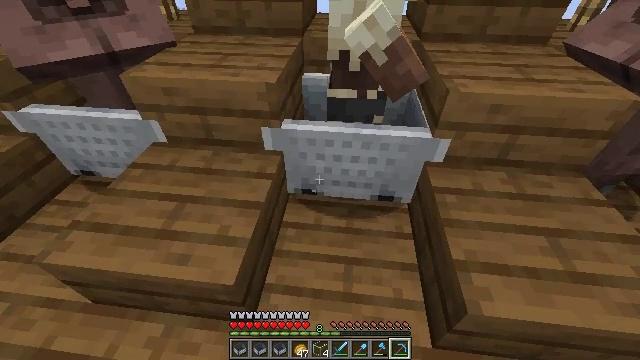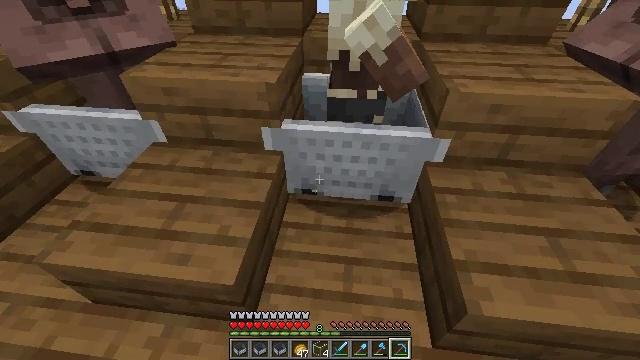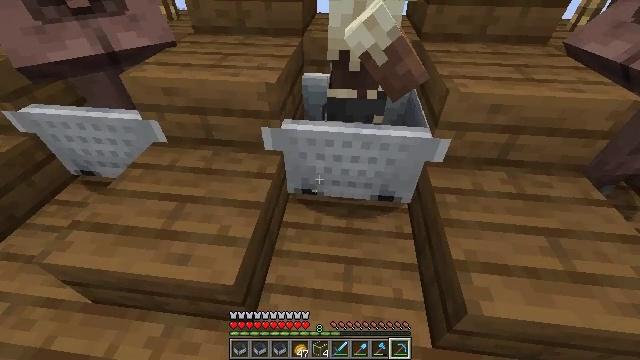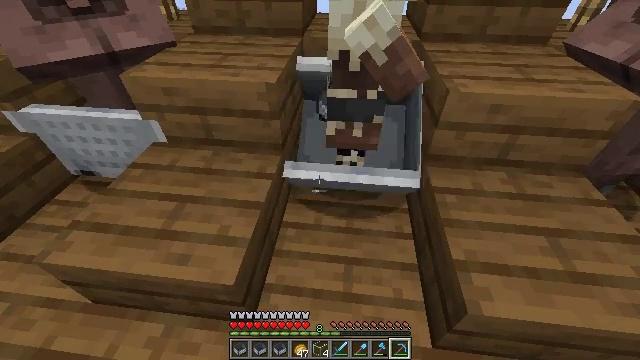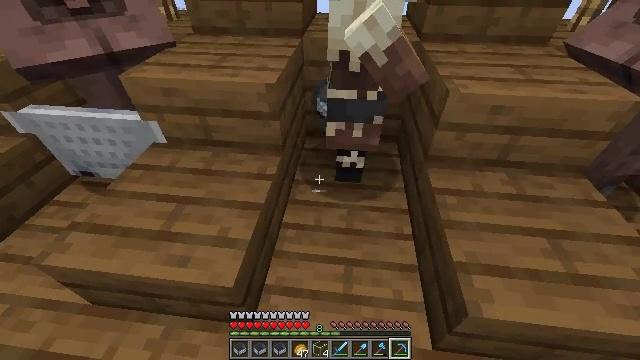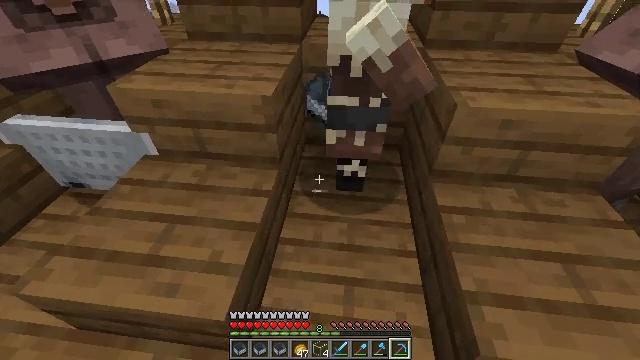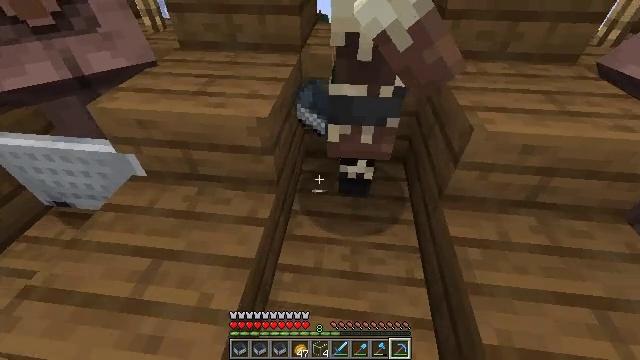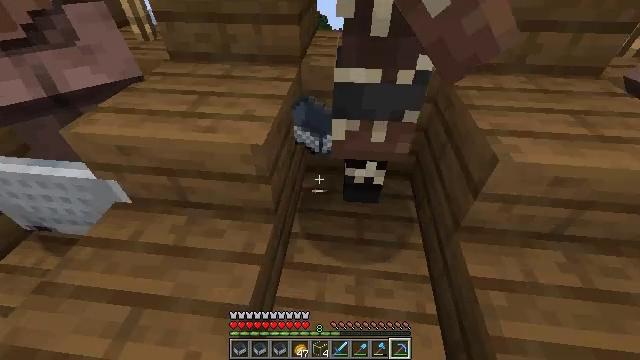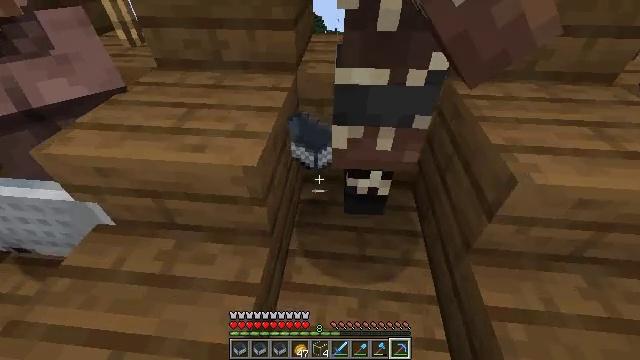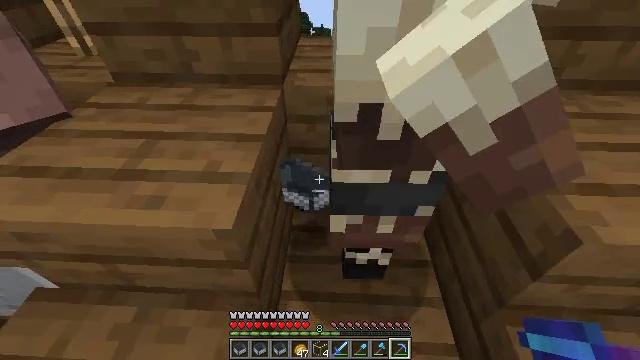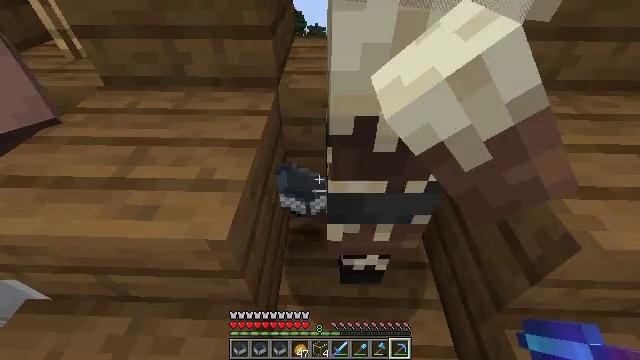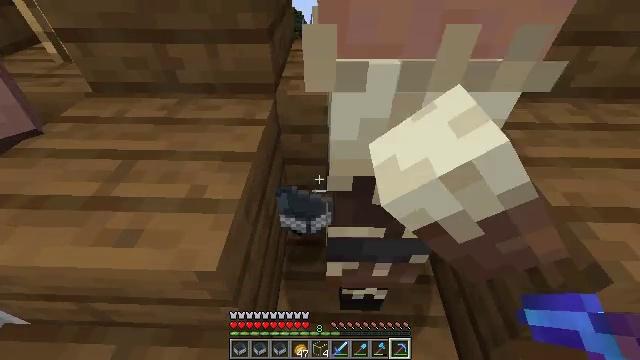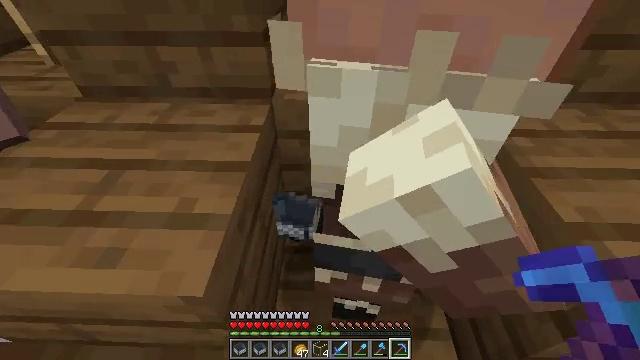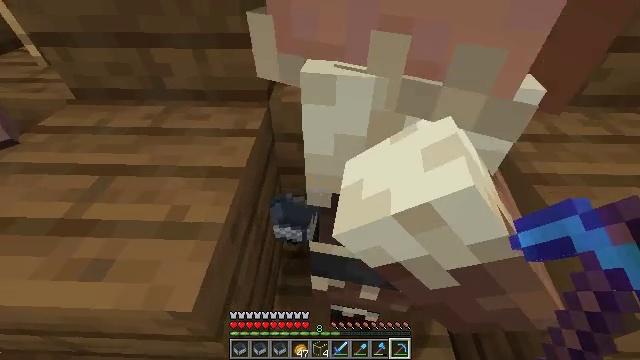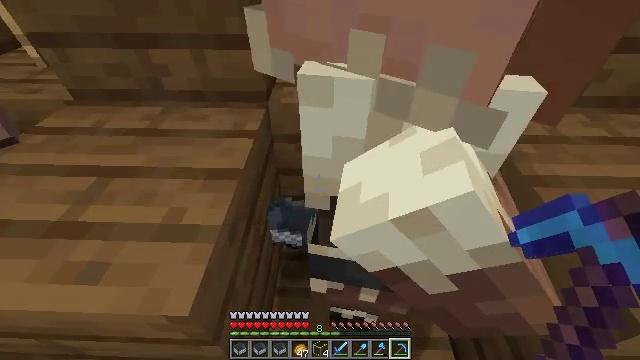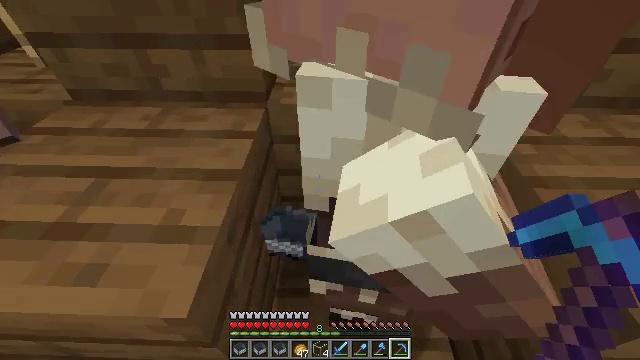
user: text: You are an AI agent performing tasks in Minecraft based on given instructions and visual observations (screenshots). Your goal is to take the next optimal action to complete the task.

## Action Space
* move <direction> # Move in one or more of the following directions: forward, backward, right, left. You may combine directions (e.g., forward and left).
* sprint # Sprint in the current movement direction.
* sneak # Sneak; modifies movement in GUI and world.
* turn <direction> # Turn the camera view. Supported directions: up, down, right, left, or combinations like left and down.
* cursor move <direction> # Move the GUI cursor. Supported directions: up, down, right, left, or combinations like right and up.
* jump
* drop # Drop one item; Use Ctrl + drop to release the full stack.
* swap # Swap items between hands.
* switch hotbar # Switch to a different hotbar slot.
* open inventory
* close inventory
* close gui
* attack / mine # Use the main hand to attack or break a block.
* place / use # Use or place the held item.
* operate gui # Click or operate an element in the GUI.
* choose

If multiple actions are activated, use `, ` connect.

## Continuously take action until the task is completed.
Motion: motion action
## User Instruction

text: Remove a spruce sign from the inventory.
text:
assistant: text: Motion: no_op
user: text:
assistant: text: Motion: no_op
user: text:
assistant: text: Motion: no_op
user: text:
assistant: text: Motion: move forward
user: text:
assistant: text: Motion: move forward
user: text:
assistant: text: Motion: move forward
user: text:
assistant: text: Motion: move forward
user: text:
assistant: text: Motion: move forward
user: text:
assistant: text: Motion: move forward, turn right
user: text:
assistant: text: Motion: turn right
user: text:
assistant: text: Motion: no_op
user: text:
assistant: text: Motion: no_op
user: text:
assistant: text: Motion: no_op
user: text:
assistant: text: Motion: no_op
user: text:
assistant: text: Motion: no_op
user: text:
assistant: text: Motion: no_op
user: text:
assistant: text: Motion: move back
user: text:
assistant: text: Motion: move back
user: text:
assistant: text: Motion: move back
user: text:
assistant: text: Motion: move back
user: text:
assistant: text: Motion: move back
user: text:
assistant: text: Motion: move back
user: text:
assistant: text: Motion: move back
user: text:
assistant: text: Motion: move back
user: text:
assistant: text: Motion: move back
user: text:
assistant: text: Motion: move back and move left
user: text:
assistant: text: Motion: move left
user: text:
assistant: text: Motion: move left
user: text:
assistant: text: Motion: move left
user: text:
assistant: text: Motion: move left